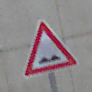
Verkehrszeichen: UnebeneFahrbahn
Umgebung: Outdoor, Urban
Tageszeit: MorningAfternoon
Wetter: PartlyCloudy
Licht: Natural
Jahreszeit: NotSpecified
Kontrast: LowContrast